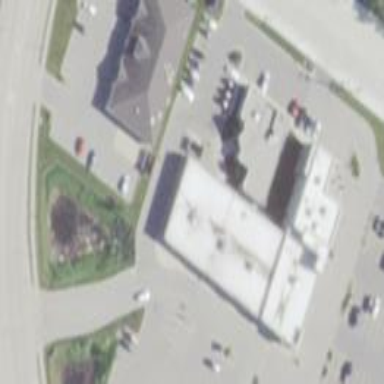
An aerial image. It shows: Commercial building.